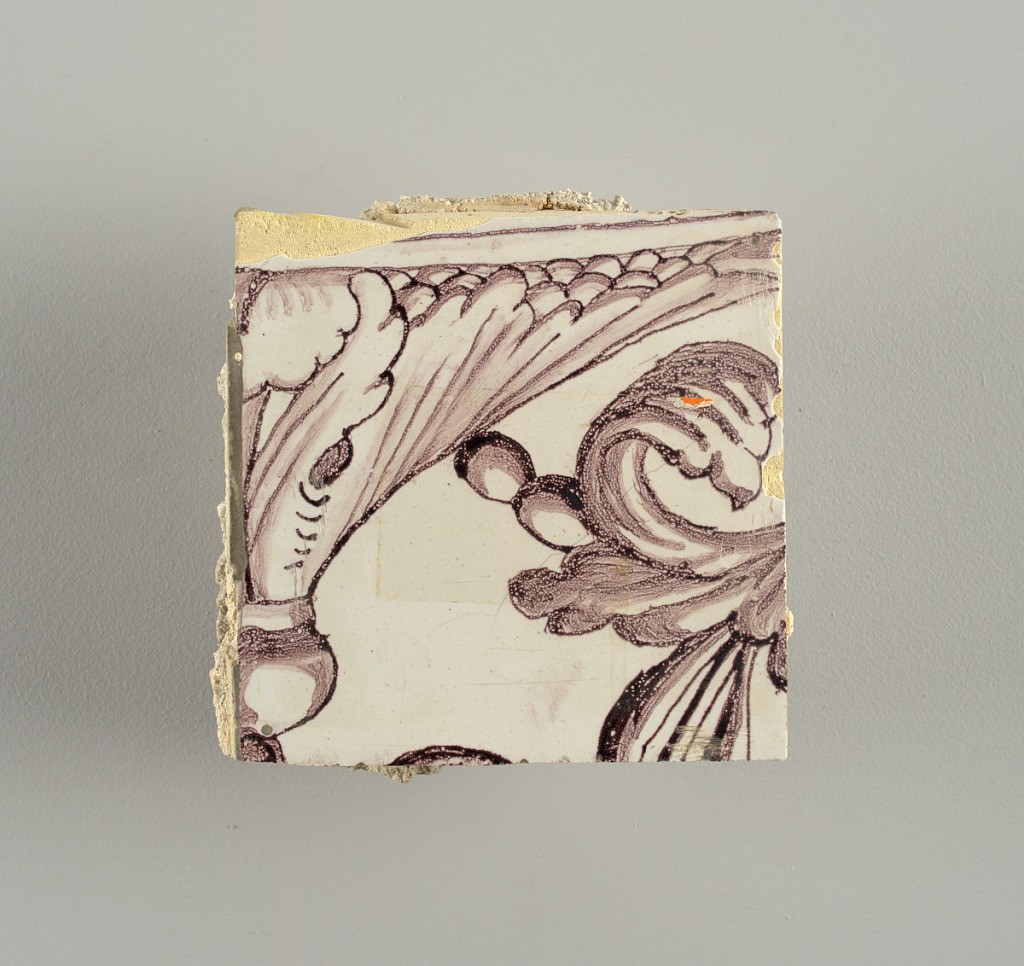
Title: Wall facing
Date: ca. 1725
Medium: Tin-glazed earthenware, underglaze
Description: Horizontal rectangle.  Thirty-seven tiles wide and twenty-one high with opening for door or window nineteen and one-half tiles high and twelve wide.  To left and right of opening, centered canopy above. Left, woman representing Hope, right, a sculputure urn.  Centered above opening, a mascaron.  Arabesque design of foliage.